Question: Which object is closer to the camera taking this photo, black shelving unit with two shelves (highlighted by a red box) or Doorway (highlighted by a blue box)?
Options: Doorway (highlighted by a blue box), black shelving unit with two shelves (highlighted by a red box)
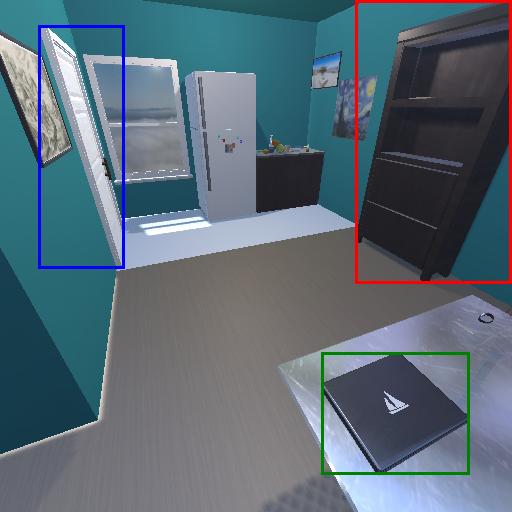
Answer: Doorway (highlighted by a blue box)